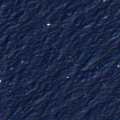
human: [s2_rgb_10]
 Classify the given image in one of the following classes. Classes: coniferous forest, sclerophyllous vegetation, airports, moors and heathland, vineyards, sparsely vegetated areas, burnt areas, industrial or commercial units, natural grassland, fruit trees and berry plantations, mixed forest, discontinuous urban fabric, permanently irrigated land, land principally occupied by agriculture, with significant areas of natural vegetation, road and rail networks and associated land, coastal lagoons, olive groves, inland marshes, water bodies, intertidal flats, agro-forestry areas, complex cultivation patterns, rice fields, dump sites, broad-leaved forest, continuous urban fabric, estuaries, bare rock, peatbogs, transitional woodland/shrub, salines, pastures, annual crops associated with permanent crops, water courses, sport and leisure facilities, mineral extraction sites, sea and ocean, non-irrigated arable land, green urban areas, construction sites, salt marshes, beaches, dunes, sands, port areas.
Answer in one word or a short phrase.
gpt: sea and ocean